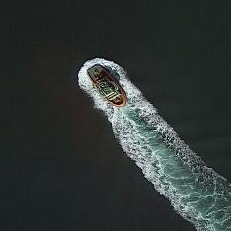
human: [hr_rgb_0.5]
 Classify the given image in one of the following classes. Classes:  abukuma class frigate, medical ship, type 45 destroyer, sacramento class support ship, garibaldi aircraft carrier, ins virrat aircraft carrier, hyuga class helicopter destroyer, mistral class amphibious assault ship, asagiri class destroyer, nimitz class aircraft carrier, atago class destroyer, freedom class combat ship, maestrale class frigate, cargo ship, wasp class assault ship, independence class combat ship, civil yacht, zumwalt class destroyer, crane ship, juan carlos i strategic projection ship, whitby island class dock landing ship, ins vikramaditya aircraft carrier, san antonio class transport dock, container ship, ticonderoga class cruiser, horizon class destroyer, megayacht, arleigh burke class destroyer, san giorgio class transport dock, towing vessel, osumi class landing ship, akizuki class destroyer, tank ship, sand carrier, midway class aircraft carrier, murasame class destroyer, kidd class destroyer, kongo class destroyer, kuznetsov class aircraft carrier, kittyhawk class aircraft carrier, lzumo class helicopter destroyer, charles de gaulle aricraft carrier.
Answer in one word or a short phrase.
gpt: Towing vessel